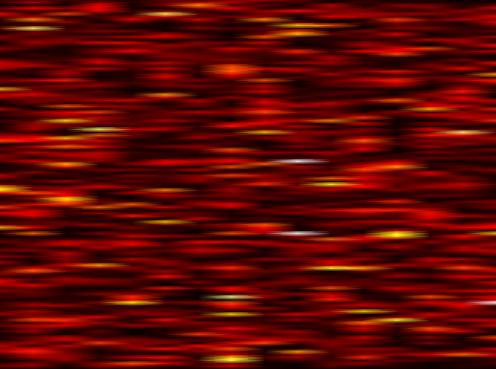
Label: OFDM